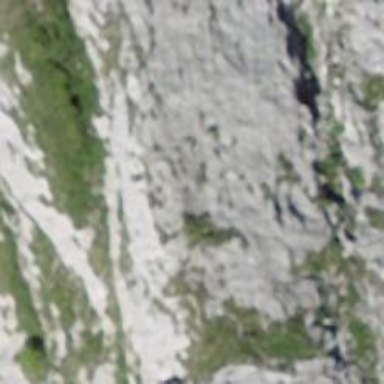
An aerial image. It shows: Cliff in nature.